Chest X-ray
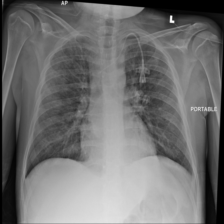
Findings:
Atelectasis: negative
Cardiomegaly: negative
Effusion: negative
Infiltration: positive
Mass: negative
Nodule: negative
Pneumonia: negative
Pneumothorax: negative
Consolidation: negative
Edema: negative
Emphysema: negative
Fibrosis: negative
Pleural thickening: negative
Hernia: negative